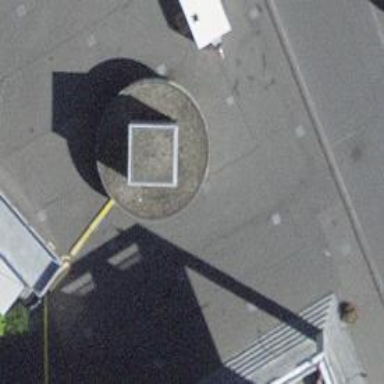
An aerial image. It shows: Telephone amenity.